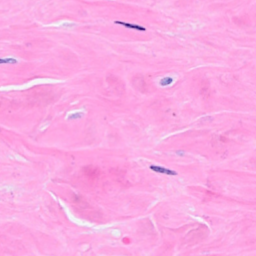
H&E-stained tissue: Breast